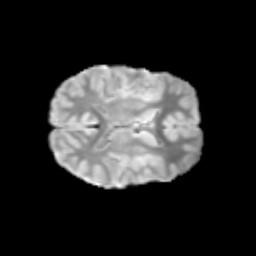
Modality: T2w
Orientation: axial
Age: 10
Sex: female
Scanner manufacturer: siemens
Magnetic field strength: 3 T
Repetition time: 3.8 s
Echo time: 0.07 s